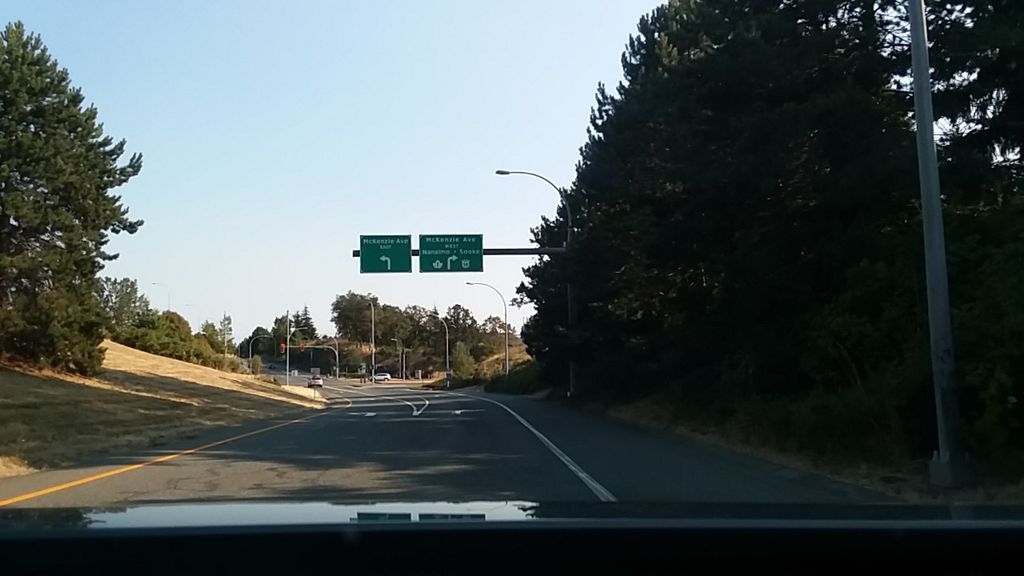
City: victoria